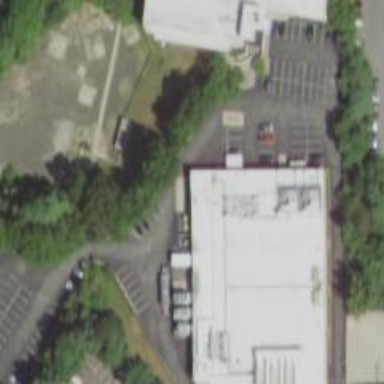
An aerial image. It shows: Commercial building.